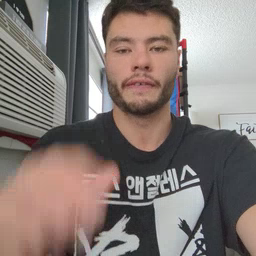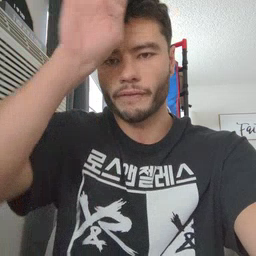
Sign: fireman